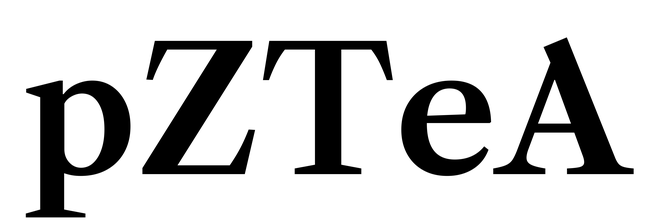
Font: LibreCaslonText_SemiBold